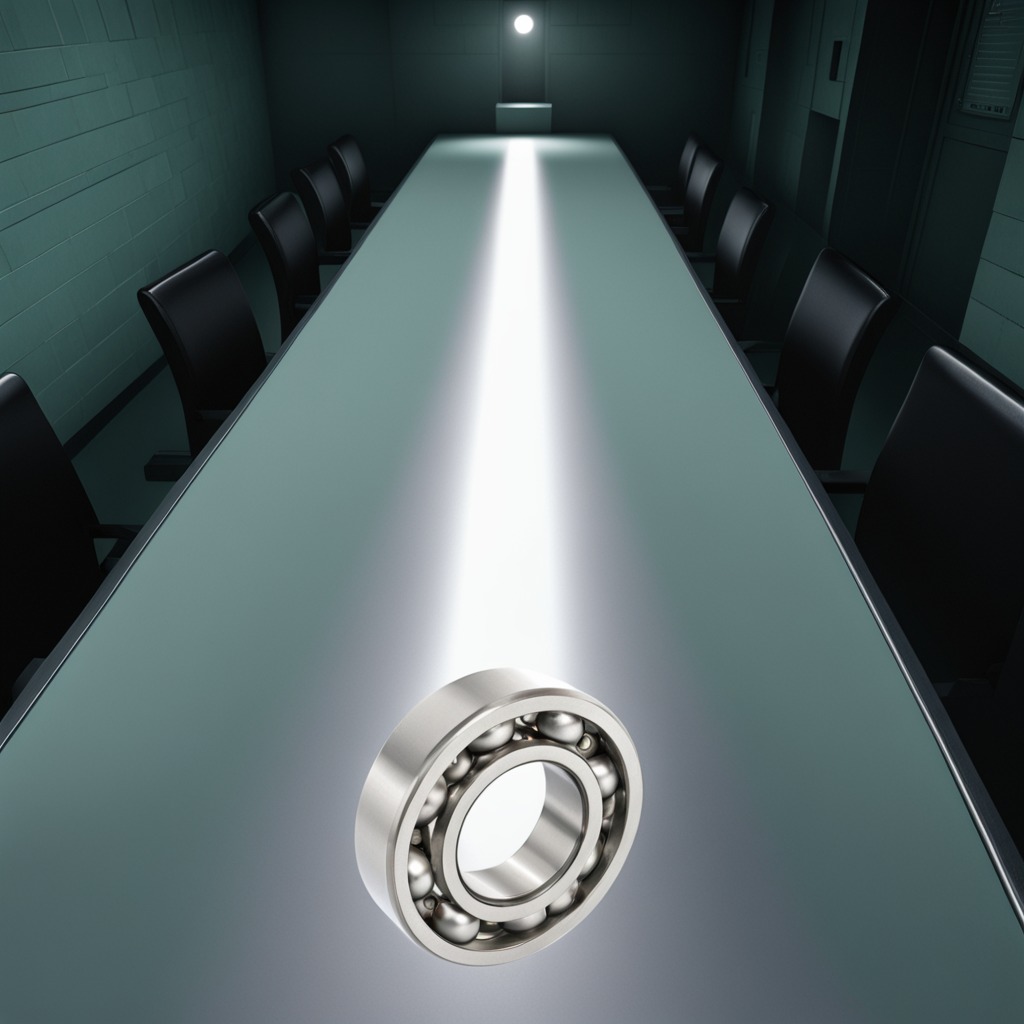
A metal ball bearing is lying on the table in a railway signal maintenance room.